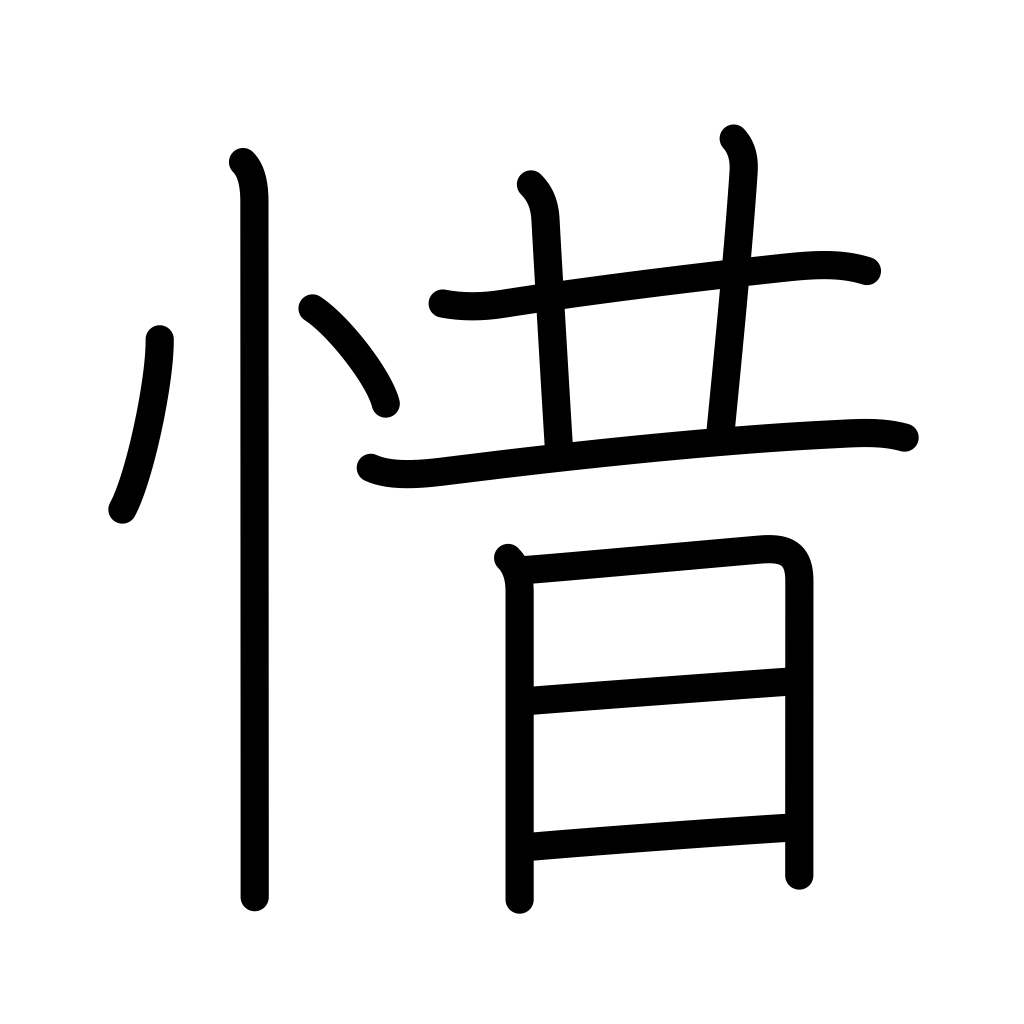
Meaning: pity, be sparing of, frugal, stingy, regret